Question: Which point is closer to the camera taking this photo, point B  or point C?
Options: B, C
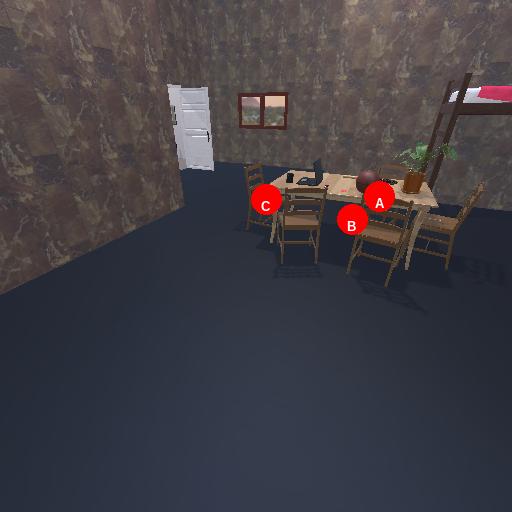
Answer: B